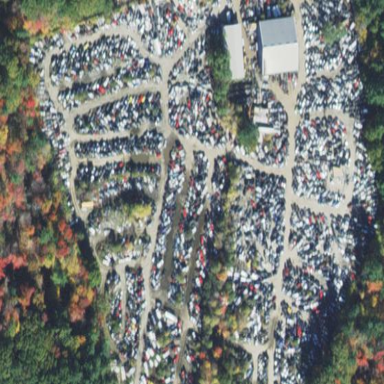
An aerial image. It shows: Industrial area designated as scrap yard.